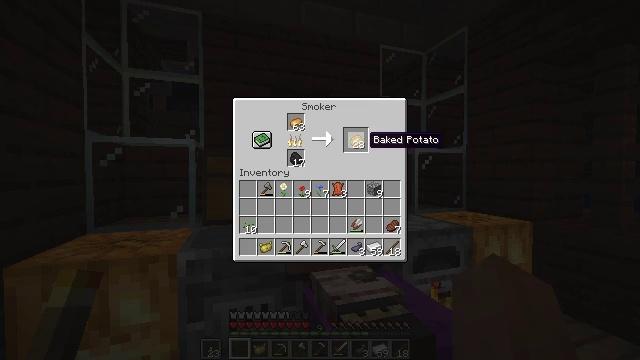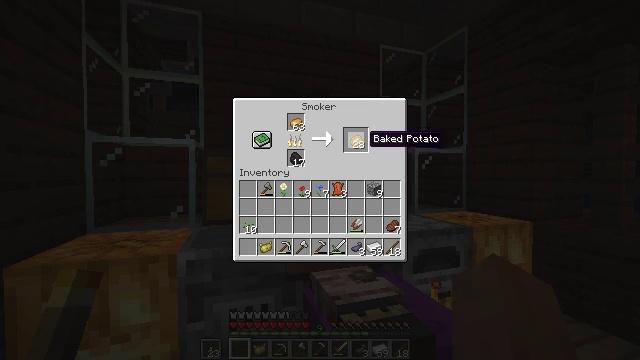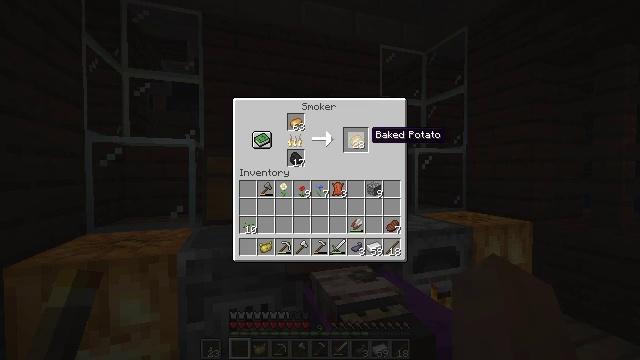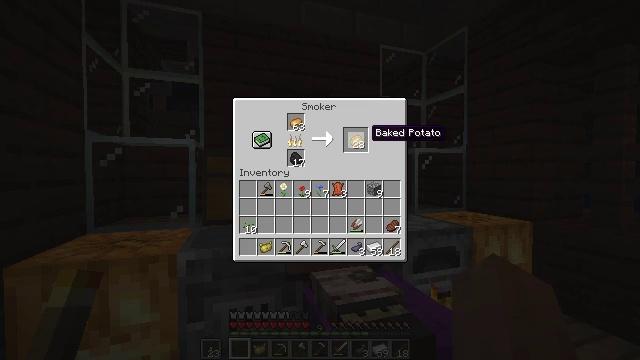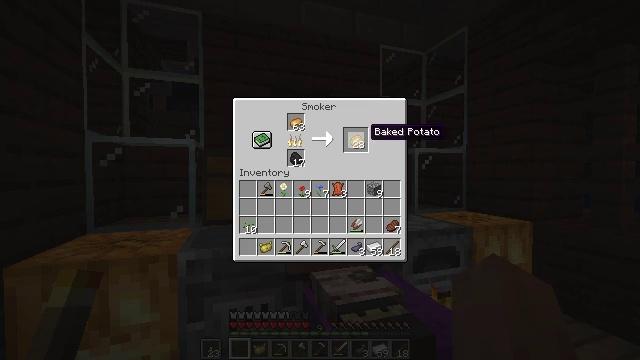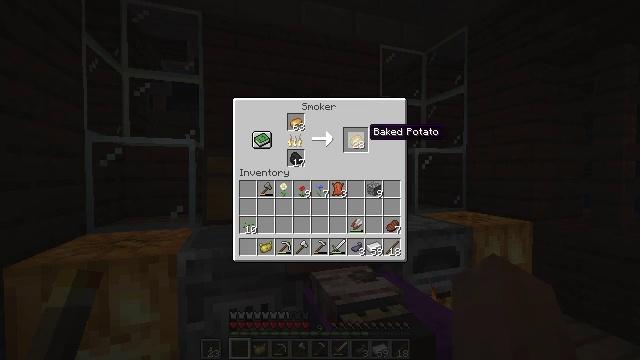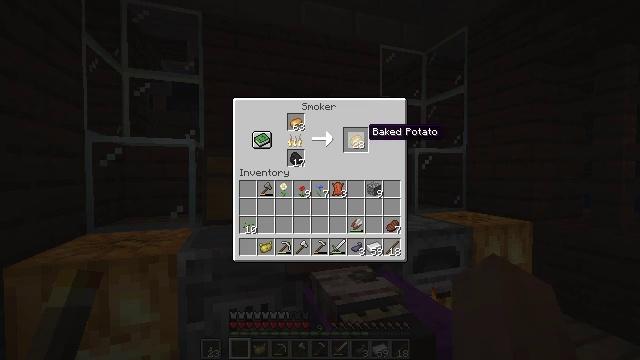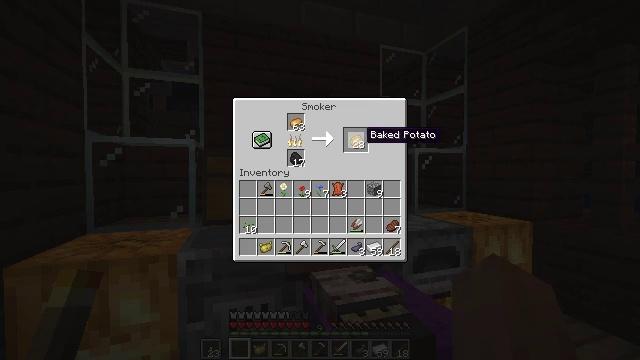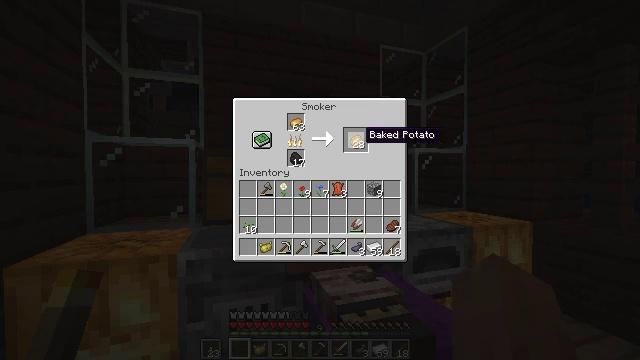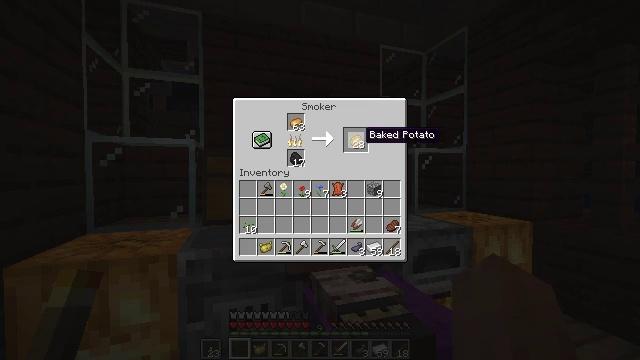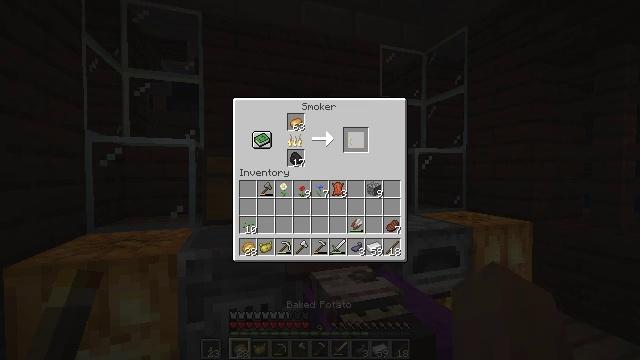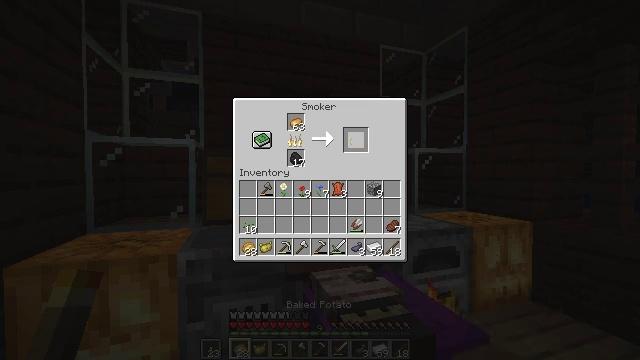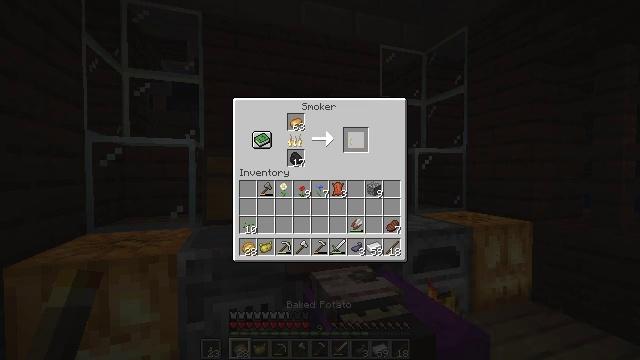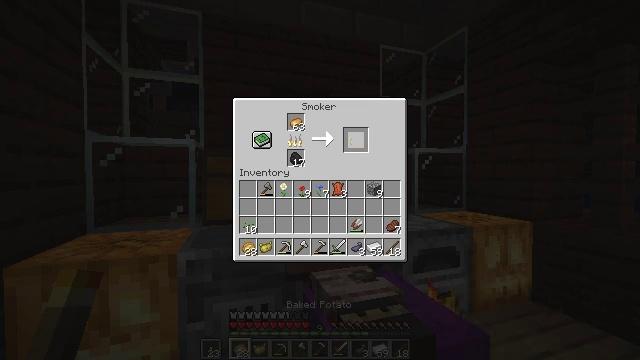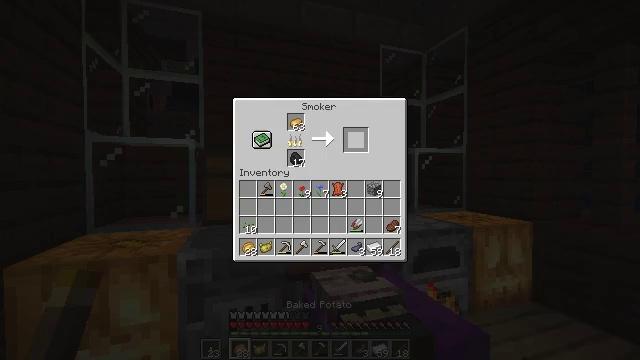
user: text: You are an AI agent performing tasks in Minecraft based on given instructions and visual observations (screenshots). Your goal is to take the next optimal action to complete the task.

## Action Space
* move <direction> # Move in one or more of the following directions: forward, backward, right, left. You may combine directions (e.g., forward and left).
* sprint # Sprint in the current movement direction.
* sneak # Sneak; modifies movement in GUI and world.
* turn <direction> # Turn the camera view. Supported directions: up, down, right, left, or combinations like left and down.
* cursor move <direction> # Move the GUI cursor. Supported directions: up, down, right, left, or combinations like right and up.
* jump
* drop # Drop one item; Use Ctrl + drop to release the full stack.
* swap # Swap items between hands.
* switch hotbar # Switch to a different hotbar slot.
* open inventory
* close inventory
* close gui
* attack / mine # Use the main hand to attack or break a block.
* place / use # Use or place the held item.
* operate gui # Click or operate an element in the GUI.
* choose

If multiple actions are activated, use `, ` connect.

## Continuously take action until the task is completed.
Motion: motion action
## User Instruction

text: Smelt a baked potato.
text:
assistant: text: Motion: sneak
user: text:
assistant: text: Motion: sneak
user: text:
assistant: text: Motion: sneak
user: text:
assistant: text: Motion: sneak
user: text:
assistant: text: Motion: sneak
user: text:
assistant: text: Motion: sneak
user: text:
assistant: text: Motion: sneak
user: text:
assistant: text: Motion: sneak
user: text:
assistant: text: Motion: sneak
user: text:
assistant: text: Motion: sneak, operate gui
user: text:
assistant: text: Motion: sneak, operate gui
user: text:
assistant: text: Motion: sneak, operate gui
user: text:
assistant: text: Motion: sneak
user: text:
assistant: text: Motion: sneak
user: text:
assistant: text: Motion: sneak